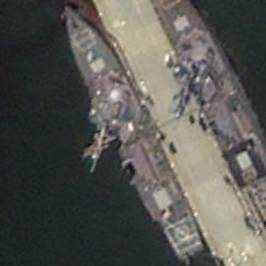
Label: destroyer